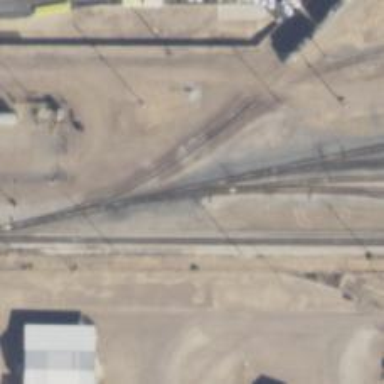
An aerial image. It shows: Rail spur service.